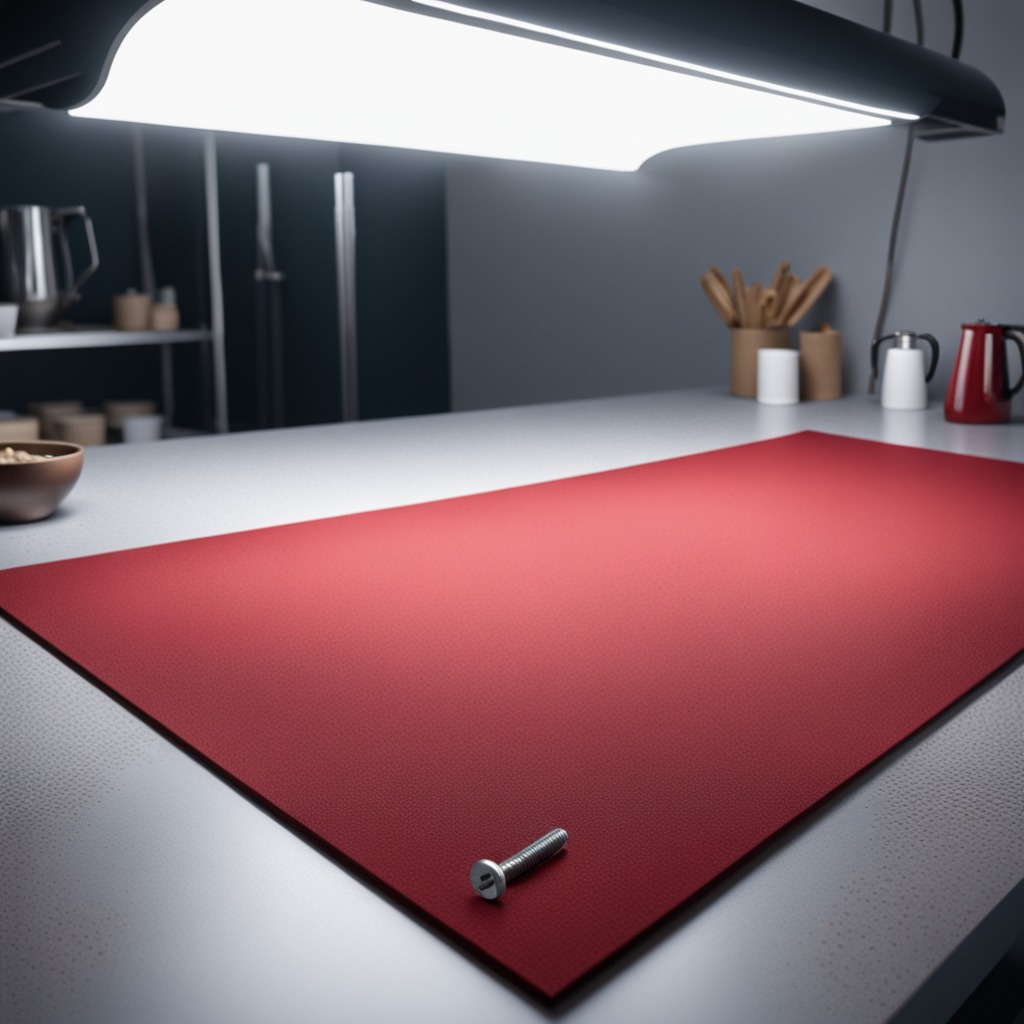
A metal screw lying on the granite tabletop